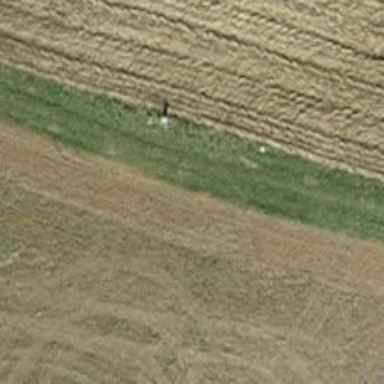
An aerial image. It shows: Grass track with Grade 4 tracktype.